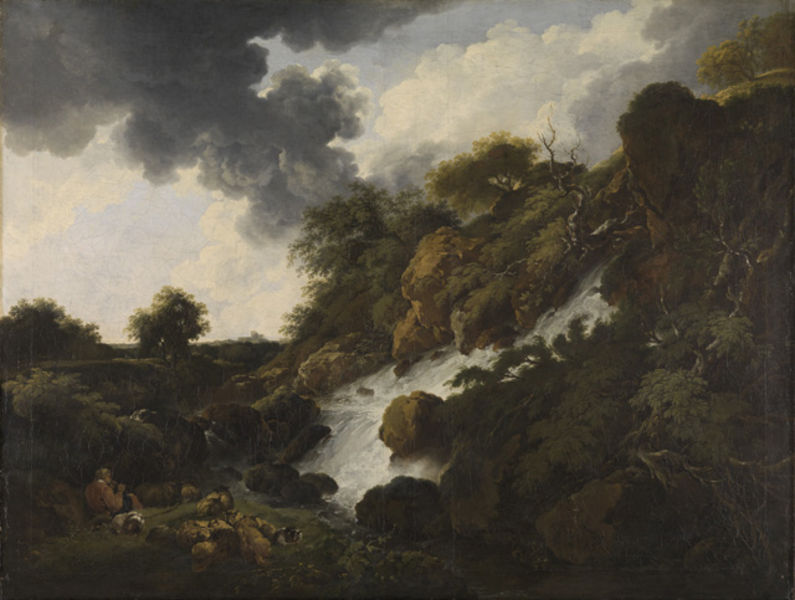
Titel: Gebirgslandschaft mit Wasserfall
Künstler: Ferdinand Kobell
Standort: Karlsruhe
Institution: Staatliche Kunsthalle Karlsruhe
Schlagwörter: baum, berg, blau, blätter, dunkel, felsen, feuer, gemälde, gewitter, himmel, mann, schatten, wasser, weiß, wolken, bäume, fluss, grün, landschaft, sitzen, ufer, äste, braun, grau, hell, hintergrund, licht, schwarz, gras, hund, hunde, tier, tiere, wiese, wolke, malerei, mensch, stein, steine, wache, öl, ast, bach, horizont, hügel, natur, sonnenaufgang, strauch, vieh, weite, busch, büsche, einsam, gebüsch, qualm, rauch, sonne, sträucher, wiesen, mantel, sitzend, pflanzen, schräg, schön, wald, wasserfall, hündchen, gischt, ruhen, schlafen, düster, genremalerei, abhang, bündel, berge, fels, hang, sonnenuntergang, herde, landschaftsmalerei, schlucht, idylle, pause, rast, böschung, friedrich, strom, sturzbach, ölgemälde, stene, unwetter, wetter, wild, menschenleer, oben, schaf, brennen, vulkan, wurzel, alpen, wasserlauf, hocken, bedrohlich, flöte, wurzeln, wanderer, dramatisch, fall, gebirgsbach, gebirgsfluss, gestrüpp, schafe, hirte, schaaf, schaafe, schäfer, schief, ausruhen, rasten, flötenspieler, cumulus, schutz, wildbach, lager, krüppel, schaffe, eremit, ducken, grüün, pilger, hirt, hunf, sitzender mann, dunkle wolken, flluss, rauchsäule, schäfeer, amm, kaspar david friedrich, e, hind, schafr, rst, nlandschaft, heidschnucken, bucolica, gluß, rhell